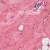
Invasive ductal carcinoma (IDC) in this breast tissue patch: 0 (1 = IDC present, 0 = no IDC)